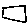
Label: square